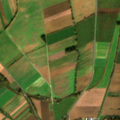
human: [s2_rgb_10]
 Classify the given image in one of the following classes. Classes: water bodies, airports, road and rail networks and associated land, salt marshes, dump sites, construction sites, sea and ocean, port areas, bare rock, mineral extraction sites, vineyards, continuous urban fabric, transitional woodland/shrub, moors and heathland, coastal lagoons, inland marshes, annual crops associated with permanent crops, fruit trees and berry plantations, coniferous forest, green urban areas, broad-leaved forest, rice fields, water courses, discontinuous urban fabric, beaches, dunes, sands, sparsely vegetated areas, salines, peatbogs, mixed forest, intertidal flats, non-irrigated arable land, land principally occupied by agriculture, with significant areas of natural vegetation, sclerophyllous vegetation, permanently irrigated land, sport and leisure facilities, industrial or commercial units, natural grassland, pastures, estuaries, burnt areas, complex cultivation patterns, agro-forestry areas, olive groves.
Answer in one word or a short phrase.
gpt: non-irrigated arable land, land principally occupied by agriculture, with significant areas of natural vegetation, broad-leaved forest